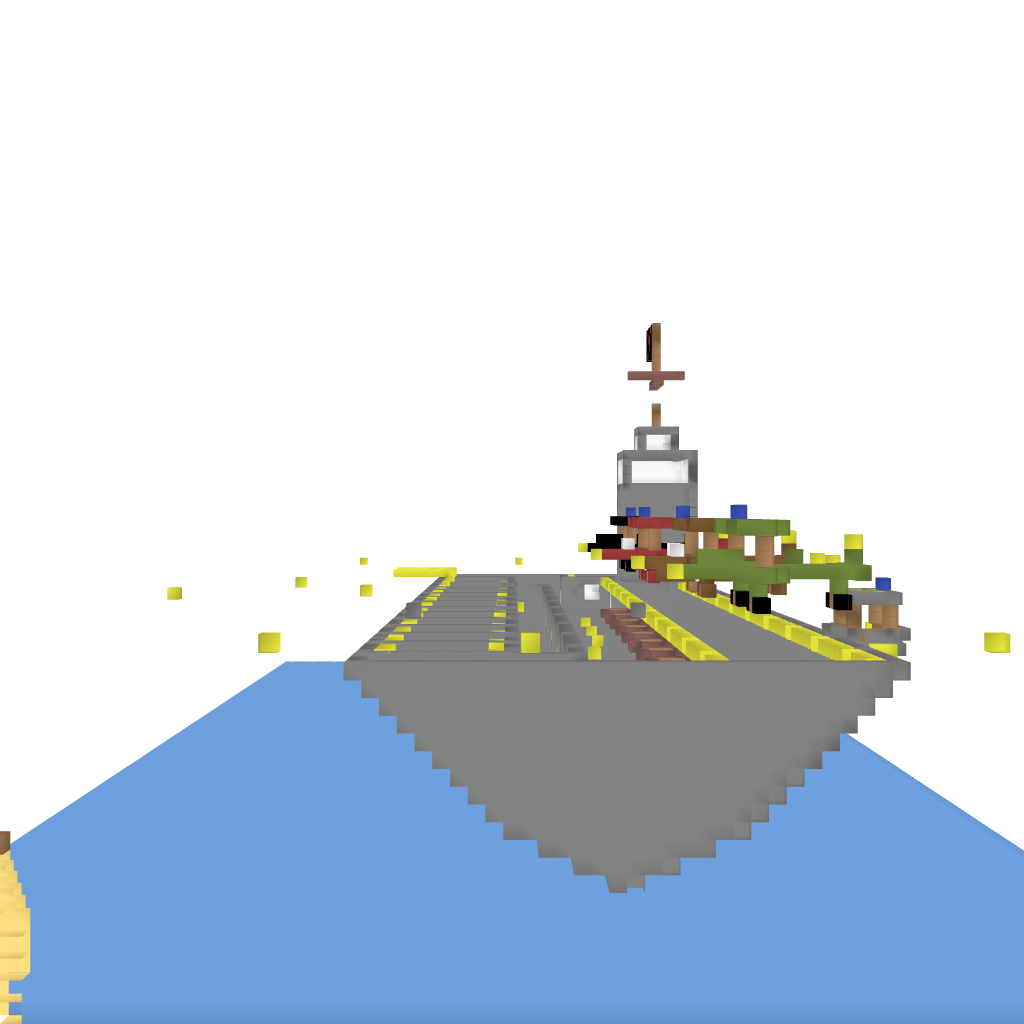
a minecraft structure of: Carrier bad low quality